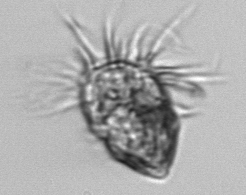
Label: Strombidium_morphotype1